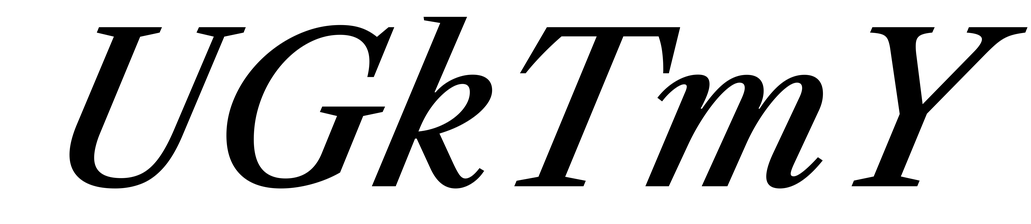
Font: LibreCaslonText-Italic_Medium_Italic